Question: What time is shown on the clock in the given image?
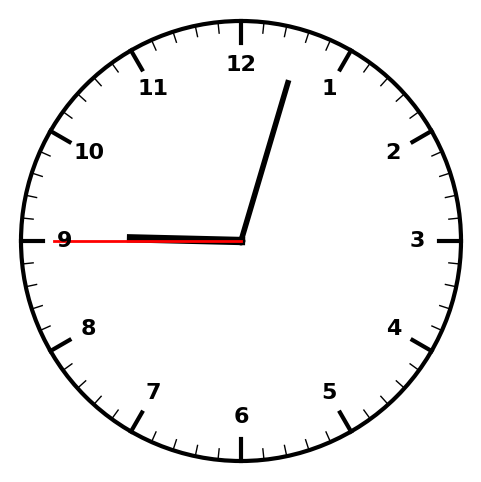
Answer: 09:02:45